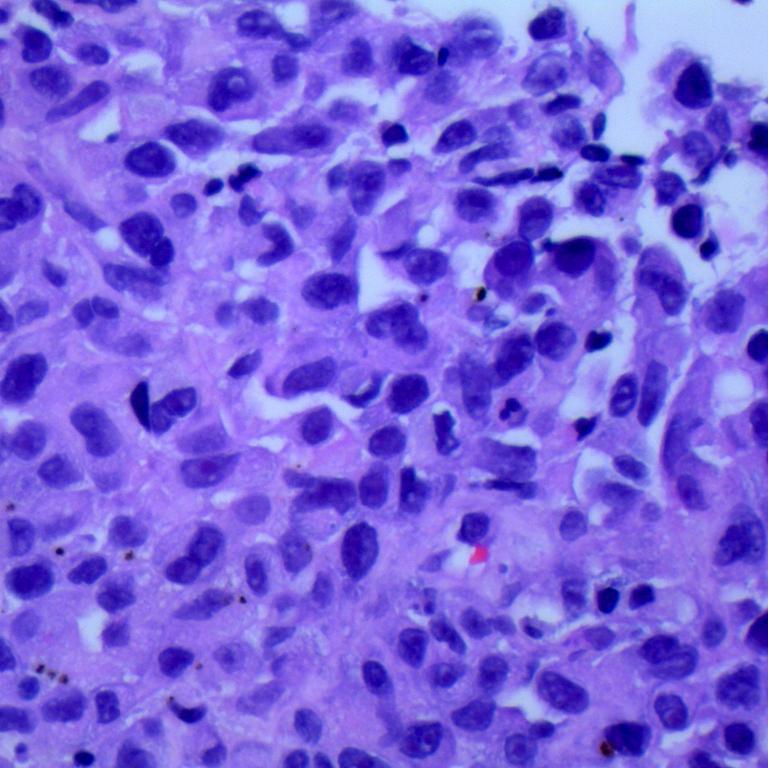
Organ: lung
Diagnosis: adenocarcinomas